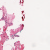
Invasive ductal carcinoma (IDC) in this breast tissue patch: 0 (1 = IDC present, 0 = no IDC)